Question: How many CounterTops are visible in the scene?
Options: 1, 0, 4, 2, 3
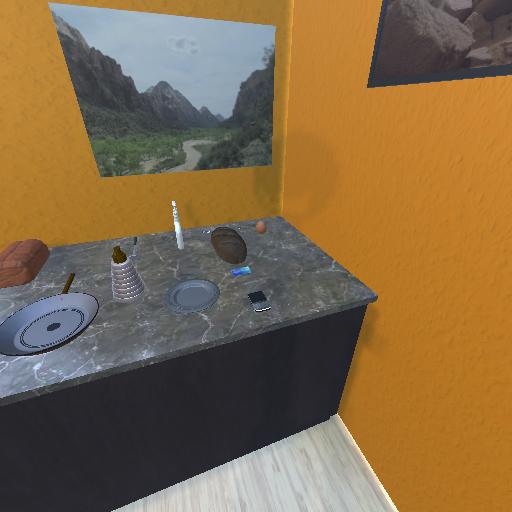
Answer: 1